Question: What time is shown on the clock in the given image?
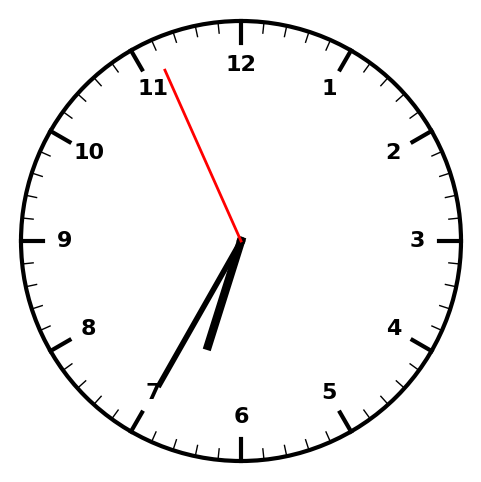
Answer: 06:34:56